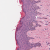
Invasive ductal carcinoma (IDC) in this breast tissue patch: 0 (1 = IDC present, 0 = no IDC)